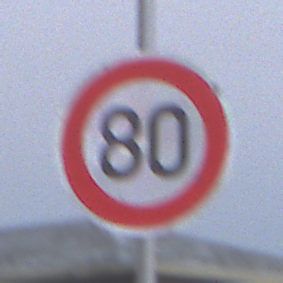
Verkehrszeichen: Geschwindigkeit80
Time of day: SunriseSunset
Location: Outdoor (Beach)
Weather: Overcast
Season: NotSpecified
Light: Natural